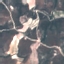
Label: HerbaceousVegetation